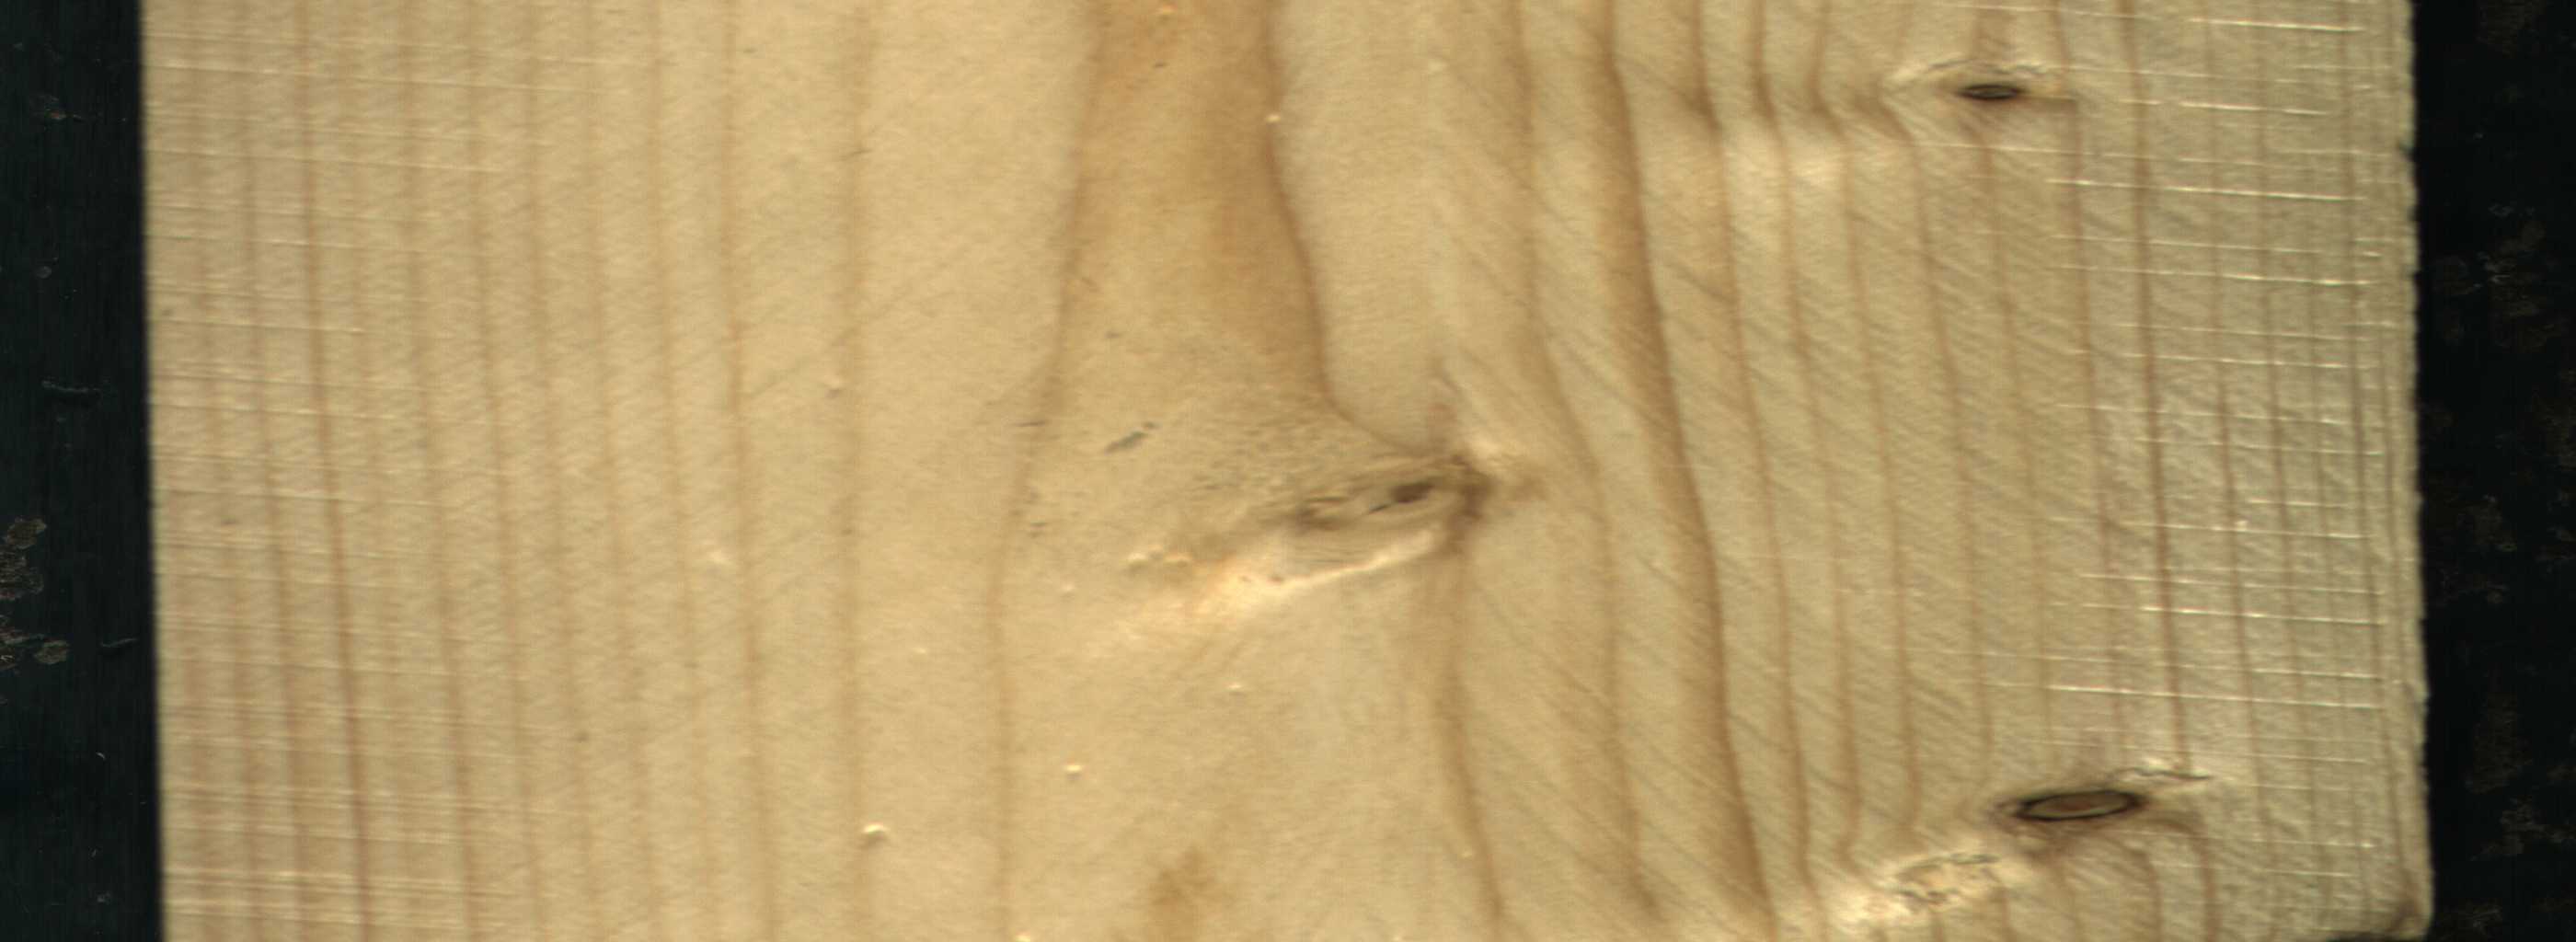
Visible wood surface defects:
Dead_Knot
Live_Knot
Live_Knot